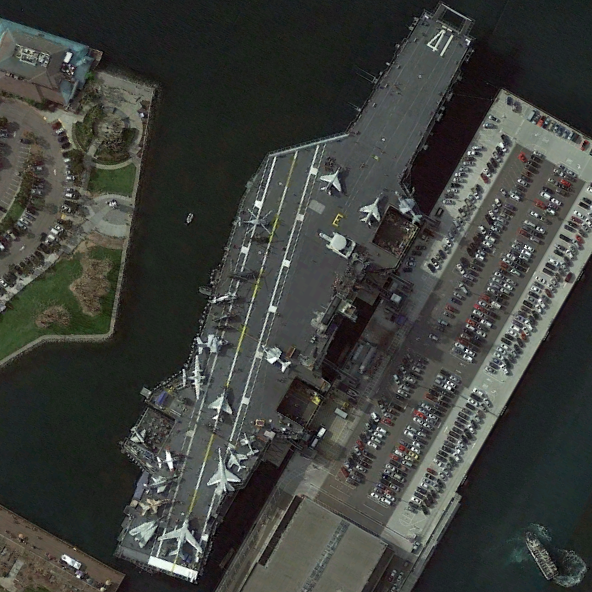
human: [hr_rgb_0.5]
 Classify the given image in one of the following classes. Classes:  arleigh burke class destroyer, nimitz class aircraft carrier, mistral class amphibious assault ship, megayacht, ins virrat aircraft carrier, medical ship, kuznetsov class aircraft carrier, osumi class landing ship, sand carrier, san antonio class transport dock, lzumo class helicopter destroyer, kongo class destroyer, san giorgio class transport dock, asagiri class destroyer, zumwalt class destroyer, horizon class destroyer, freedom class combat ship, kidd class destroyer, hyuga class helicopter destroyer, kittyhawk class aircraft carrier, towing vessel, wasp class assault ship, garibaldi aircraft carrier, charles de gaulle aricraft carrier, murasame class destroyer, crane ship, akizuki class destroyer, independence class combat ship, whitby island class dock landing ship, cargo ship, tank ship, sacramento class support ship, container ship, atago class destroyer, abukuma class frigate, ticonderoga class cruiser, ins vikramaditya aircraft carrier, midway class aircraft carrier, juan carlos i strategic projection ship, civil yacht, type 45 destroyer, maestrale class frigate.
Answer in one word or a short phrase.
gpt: Midway class aircraft carrier